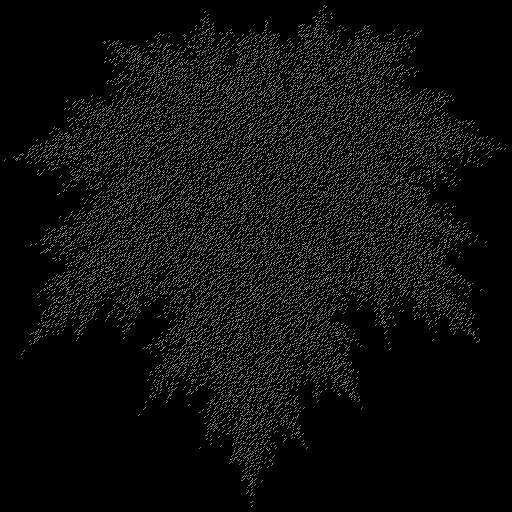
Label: maple_leaf